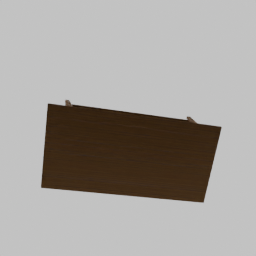
Label: furniture